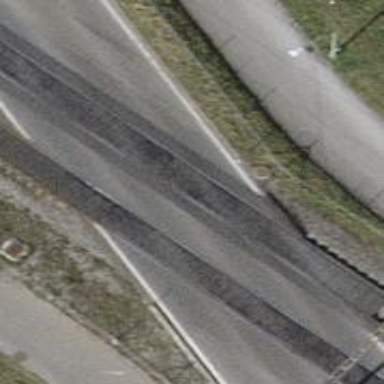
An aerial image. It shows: Level crossing with double half barrier.